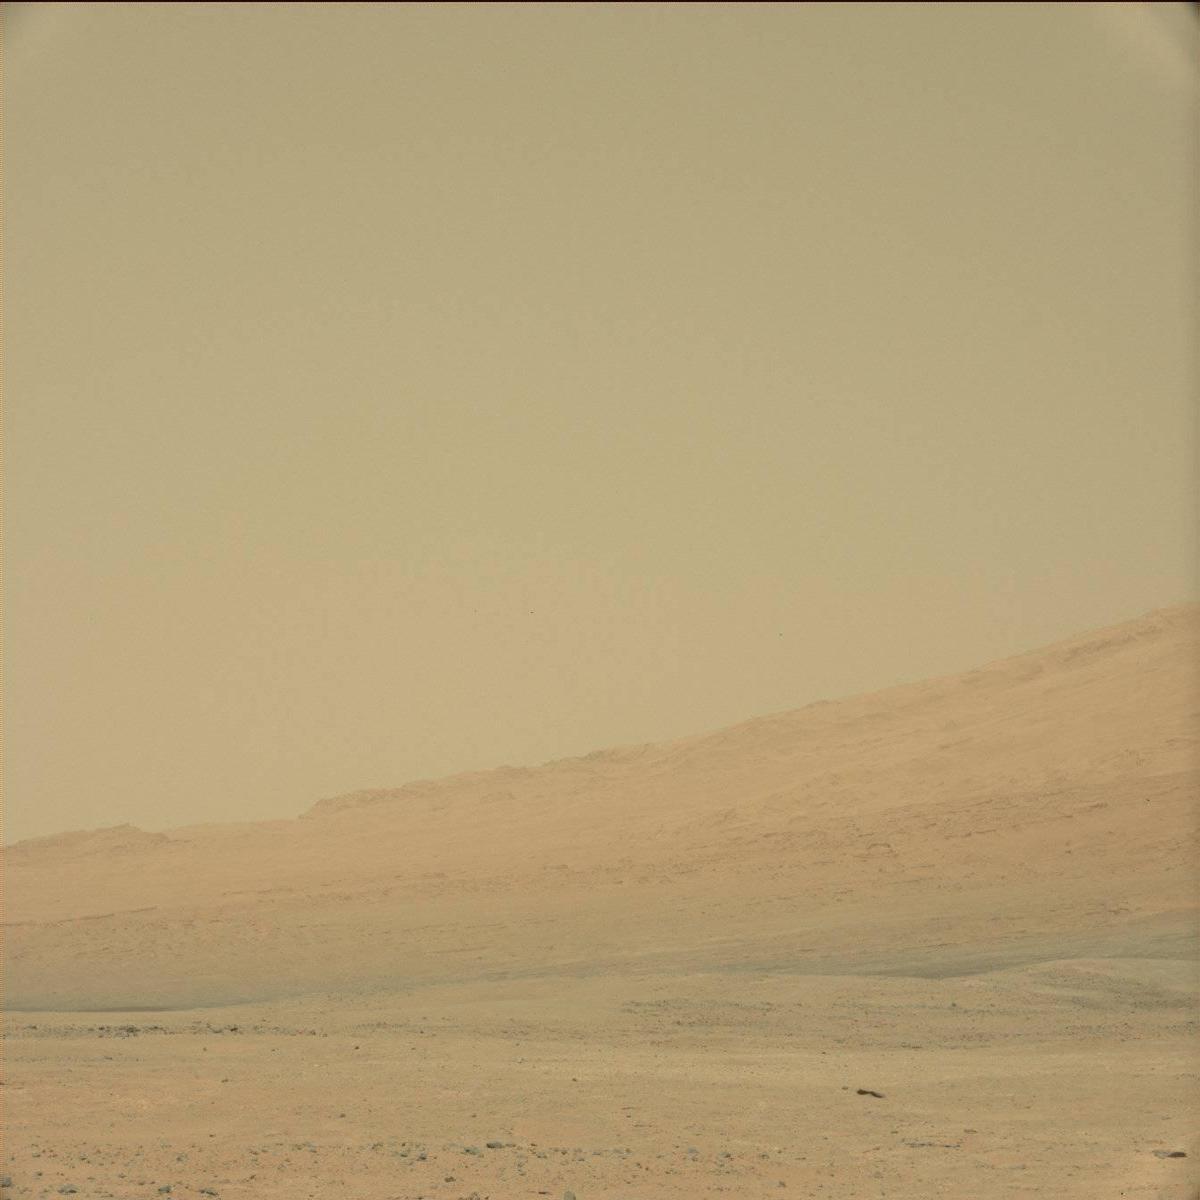
Terrain classes present: Ridge, Sand / Soil, Sky